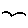
Label: bird